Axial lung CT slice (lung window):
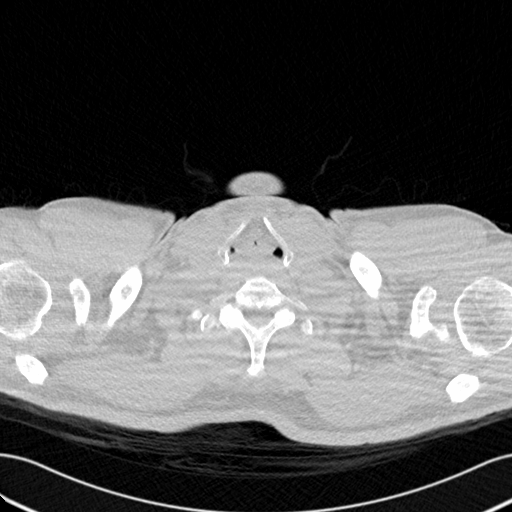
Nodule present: no